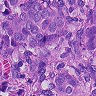
Metastatic tissue present: yes